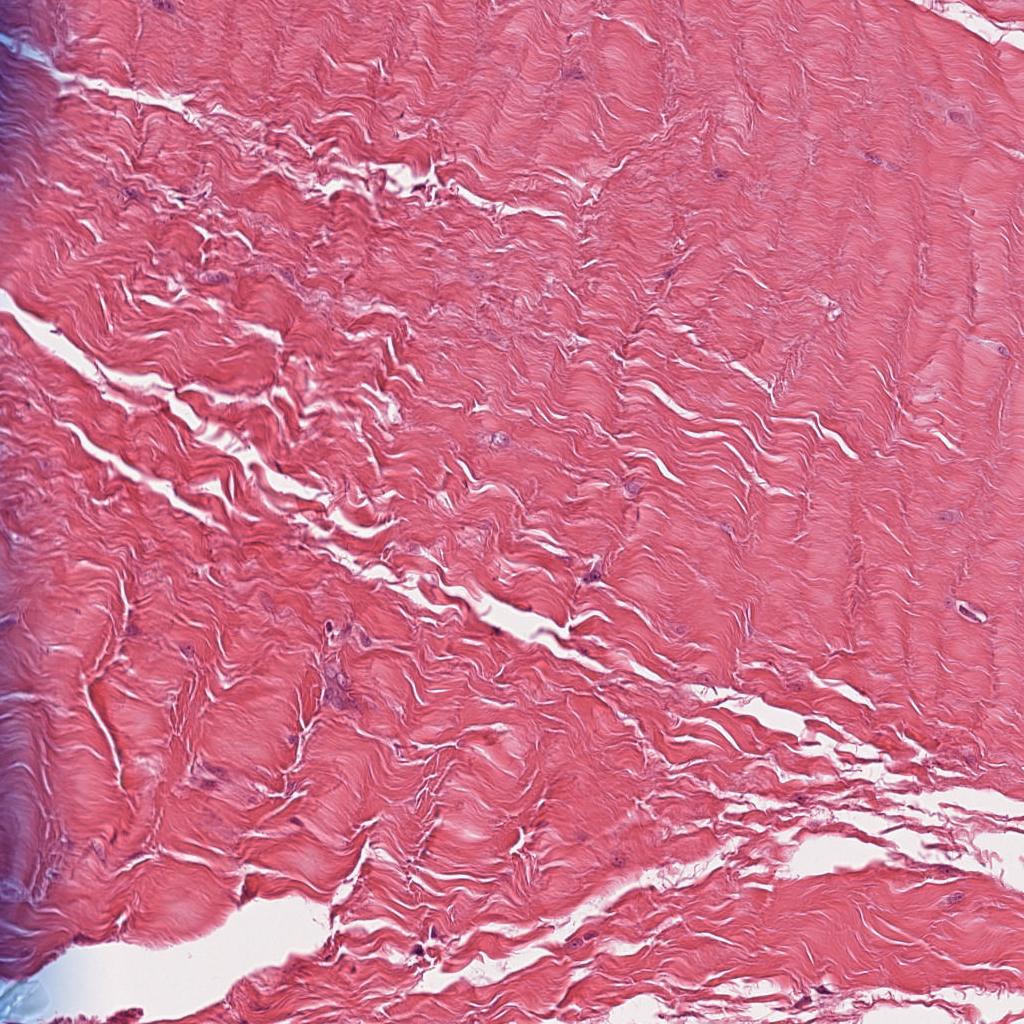
Label: Non-Tumor